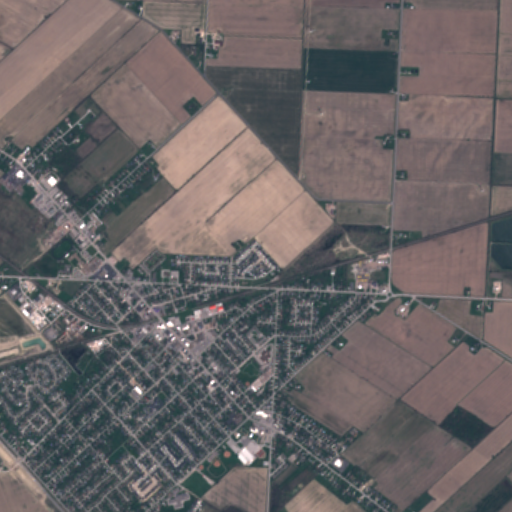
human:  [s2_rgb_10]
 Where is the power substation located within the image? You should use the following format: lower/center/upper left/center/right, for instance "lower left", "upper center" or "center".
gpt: The power substation is located in the lower center of the image.
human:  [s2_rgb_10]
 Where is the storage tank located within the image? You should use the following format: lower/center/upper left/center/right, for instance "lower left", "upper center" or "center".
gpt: The storage tank is located in the center left of the image.
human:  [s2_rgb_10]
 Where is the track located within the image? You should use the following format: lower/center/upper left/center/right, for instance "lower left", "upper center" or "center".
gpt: The track is located in the center left of the image.
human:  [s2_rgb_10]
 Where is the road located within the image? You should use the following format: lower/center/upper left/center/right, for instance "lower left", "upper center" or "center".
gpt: There is no road in the image.